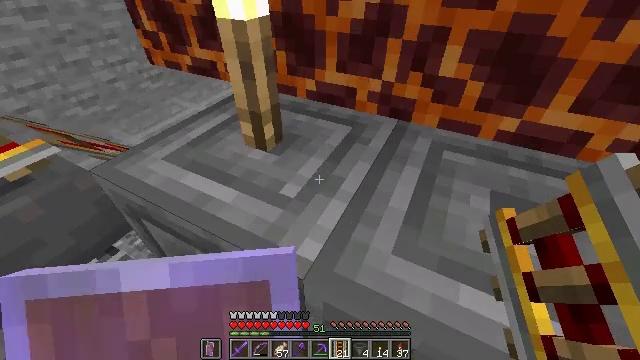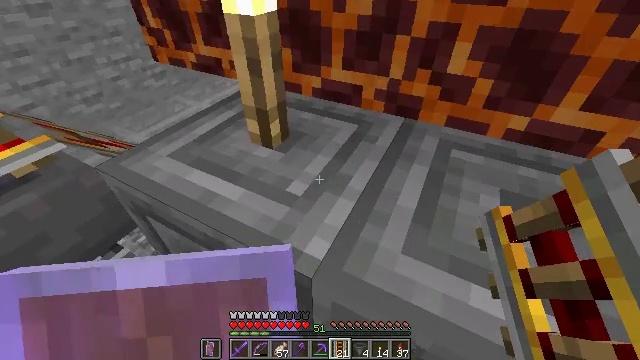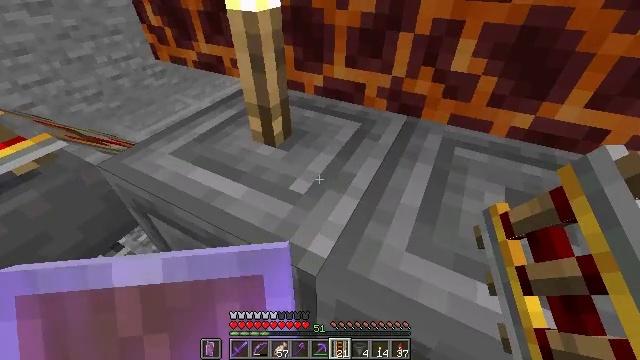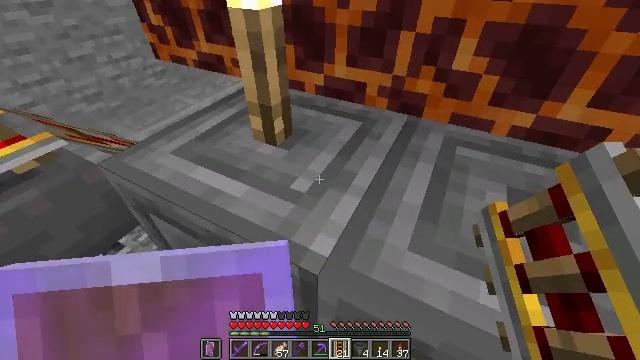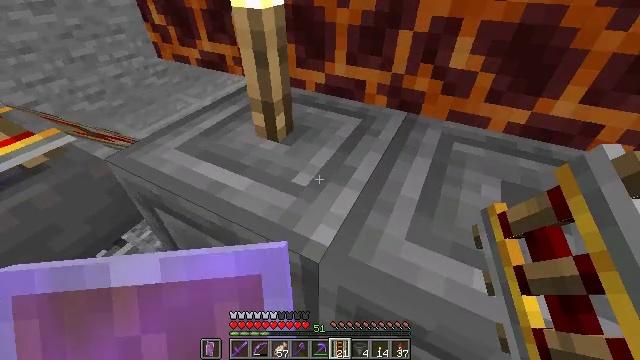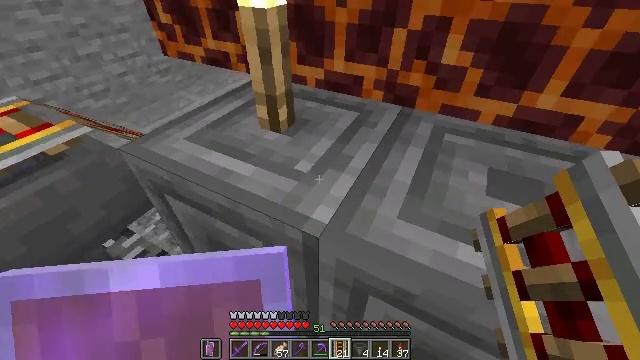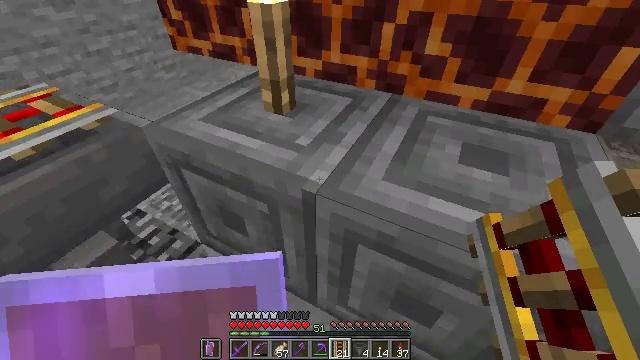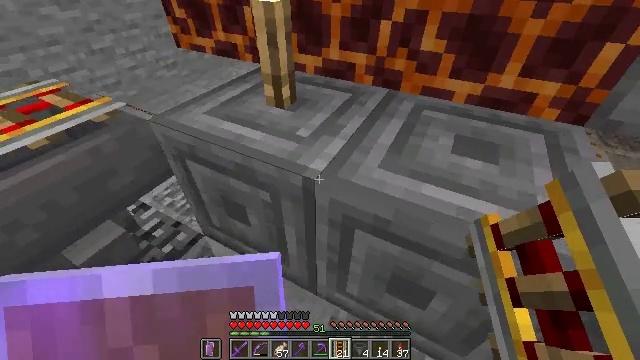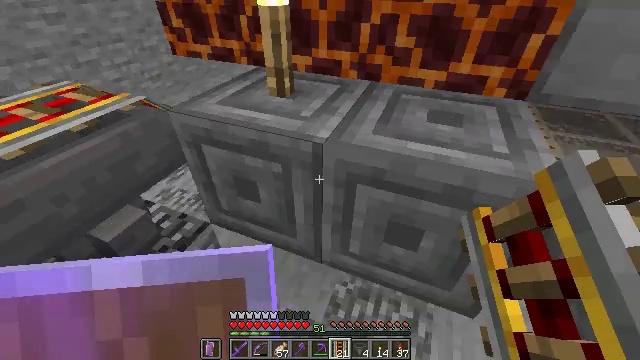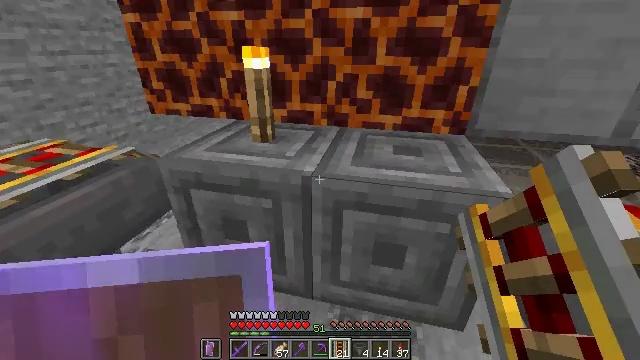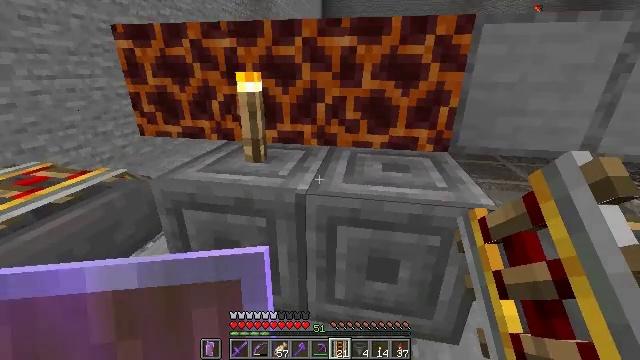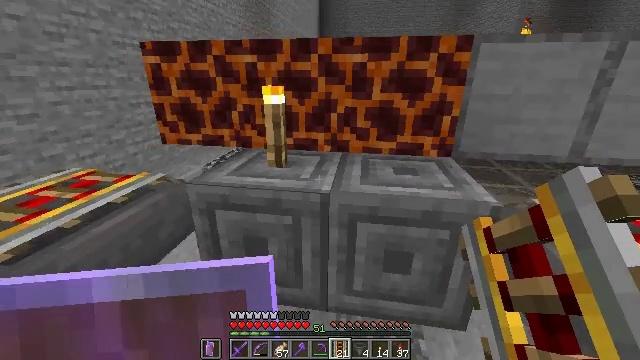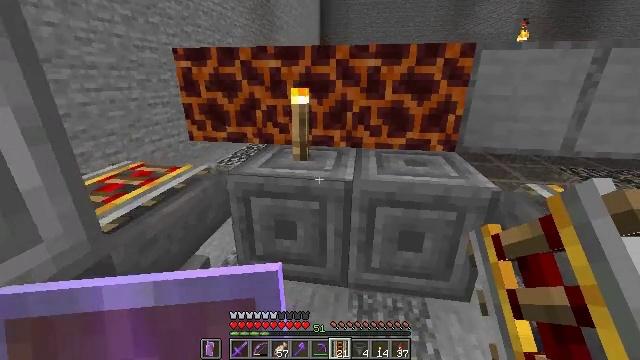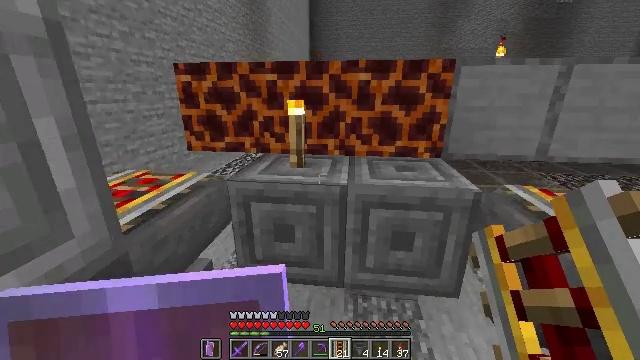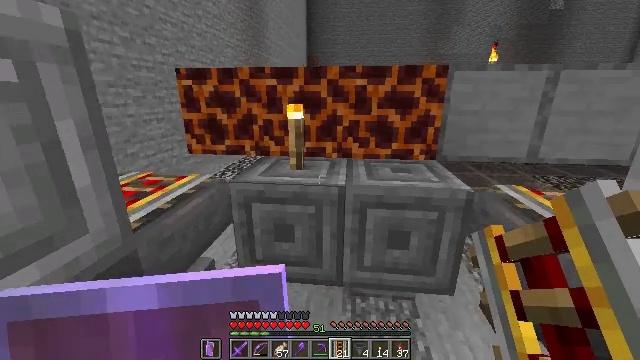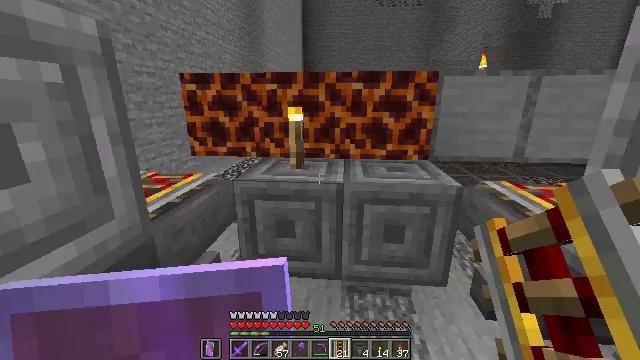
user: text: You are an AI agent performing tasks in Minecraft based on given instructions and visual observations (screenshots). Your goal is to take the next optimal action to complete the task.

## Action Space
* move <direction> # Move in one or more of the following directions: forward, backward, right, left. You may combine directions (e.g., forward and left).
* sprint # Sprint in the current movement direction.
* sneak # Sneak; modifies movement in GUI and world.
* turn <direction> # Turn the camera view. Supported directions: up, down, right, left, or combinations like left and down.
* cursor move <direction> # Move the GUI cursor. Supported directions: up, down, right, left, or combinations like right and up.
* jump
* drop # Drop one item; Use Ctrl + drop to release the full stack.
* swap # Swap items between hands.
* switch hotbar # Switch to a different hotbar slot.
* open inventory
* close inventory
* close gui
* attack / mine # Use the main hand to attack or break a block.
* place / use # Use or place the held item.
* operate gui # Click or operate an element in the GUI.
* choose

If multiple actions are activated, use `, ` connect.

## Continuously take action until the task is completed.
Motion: motion action
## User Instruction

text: Gather chiseled stone bricks from ruins.
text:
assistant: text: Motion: no_op
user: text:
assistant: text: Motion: no_op
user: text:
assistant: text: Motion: no_op
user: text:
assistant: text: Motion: move back
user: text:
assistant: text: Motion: move back
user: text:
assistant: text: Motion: move back
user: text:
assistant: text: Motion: move back and move left
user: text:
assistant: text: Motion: move back and move left, turn right and up
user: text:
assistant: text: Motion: move back and move left, turn right and up
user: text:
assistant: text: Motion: move back and move left, turn right and up
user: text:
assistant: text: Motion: move back and move left, turn up
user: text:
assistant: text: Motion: move back
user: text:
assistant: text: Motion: move back, turn right and up
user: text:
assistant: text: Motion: no_op
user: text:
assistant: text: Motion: turn up
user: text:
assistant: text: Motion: no_op
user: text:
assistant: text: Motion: no_op
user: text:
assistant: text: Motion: no_op
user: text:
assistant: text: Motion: no_op
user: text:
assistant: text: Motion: no_op
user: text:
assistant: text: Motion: no_op
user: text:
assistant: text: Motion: no_op
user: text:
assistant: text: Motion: no_op
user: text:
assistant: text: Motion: no_op
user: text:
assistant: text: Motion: turn down
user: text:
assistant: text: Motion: turn down
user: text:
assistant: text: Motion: no_op
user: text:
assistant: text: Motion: no_op
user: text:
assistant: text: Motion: no_op
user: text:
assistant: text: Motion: no_op